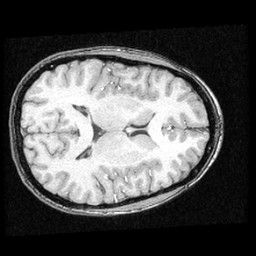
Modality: T1w
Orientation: axial
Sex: female
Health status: ill
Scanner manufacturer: ge
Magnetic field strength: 1.5 T
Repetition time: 21 s
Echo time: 0.008 s